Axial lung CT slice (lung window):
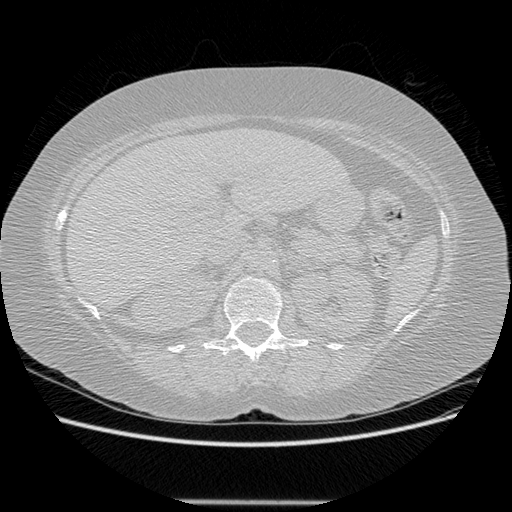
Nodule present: no